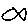
Label: fish